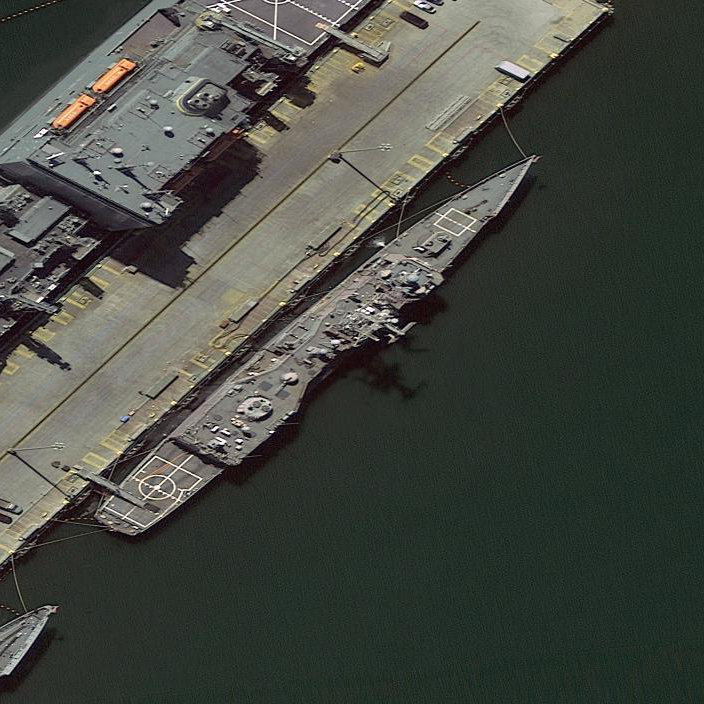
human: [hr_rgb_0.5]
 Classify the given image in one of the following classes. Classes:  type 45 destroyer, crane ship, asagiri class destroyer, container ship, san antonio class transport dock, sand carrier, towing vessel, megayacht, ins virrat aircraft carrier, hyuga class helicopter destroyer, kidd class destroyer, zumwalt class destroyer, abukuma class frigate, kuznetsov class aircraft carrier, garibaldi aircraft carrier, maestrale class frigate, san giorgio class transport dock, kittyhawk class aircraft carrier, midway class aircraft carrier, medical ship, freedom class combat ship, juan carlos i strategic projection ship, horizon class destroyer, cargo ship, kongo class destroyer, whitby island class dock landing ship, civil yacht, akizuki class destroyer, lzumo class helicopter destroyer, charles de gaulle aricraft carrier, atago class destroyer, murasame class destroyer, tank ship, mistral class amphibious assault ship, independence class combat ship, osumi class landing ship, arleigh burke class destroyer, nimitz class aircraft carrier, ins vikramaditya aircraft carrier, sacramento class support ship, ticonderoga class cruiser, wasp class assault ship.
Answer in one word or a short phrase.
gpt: Ticonderoga class cruiser